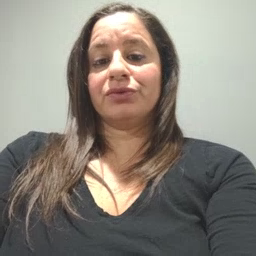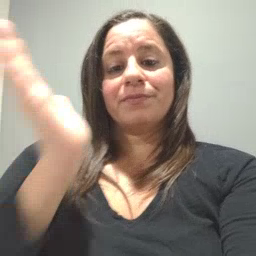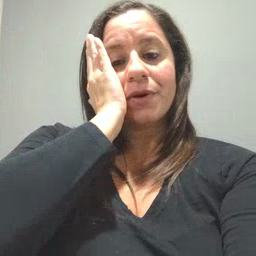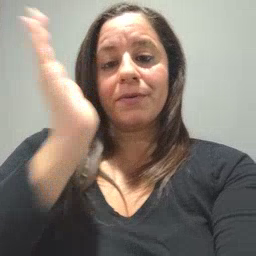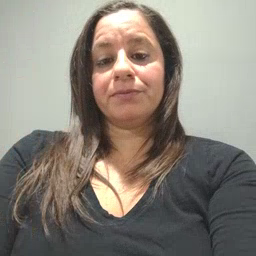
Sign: bed